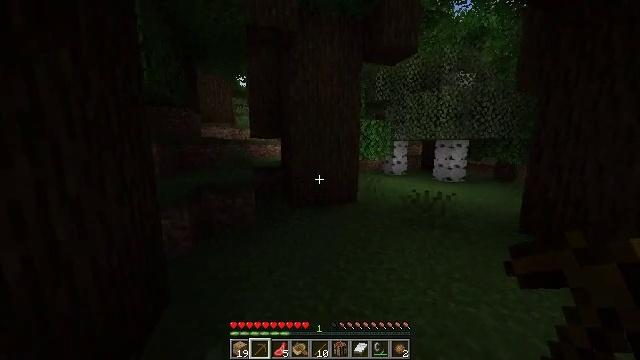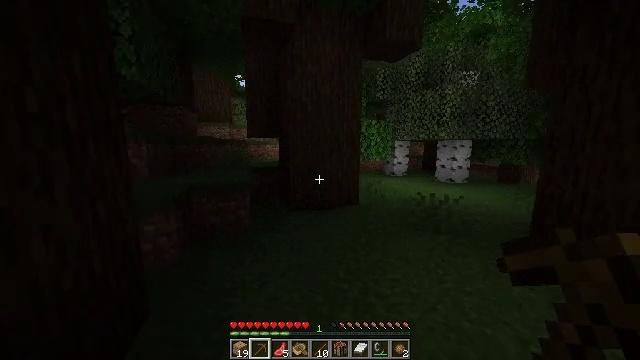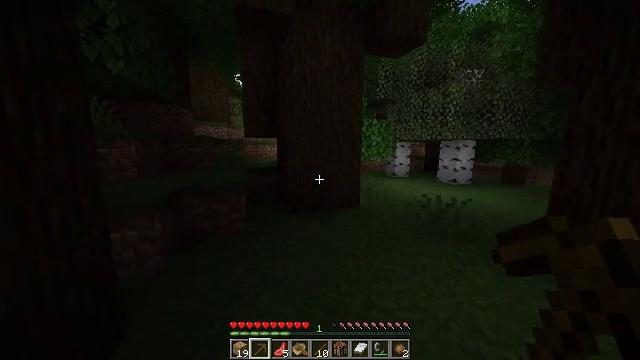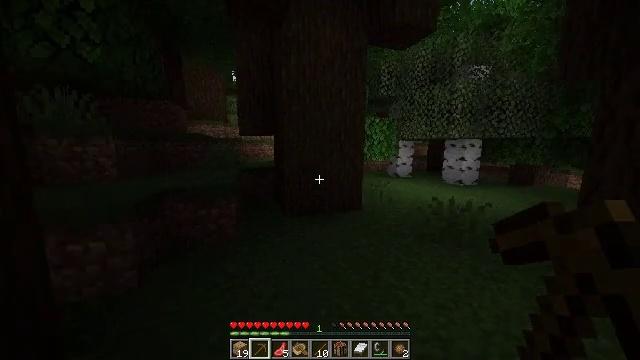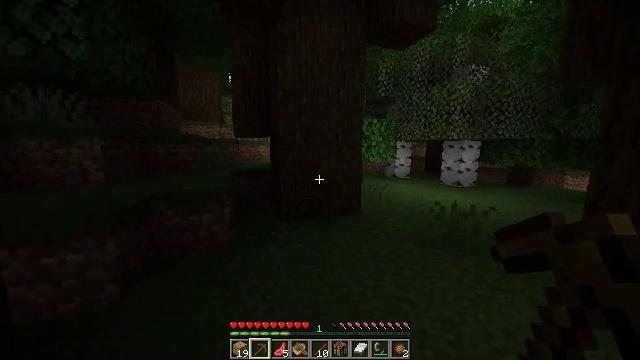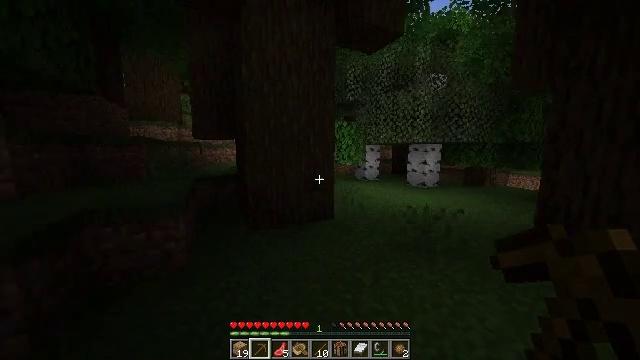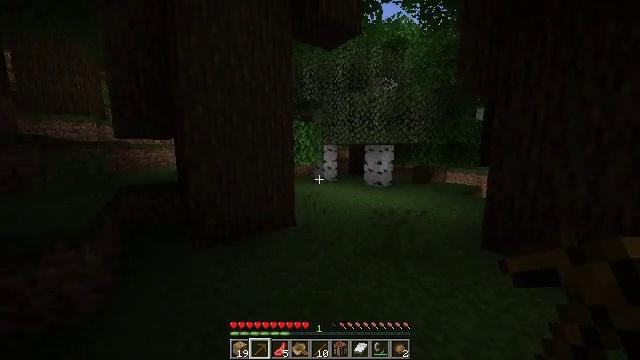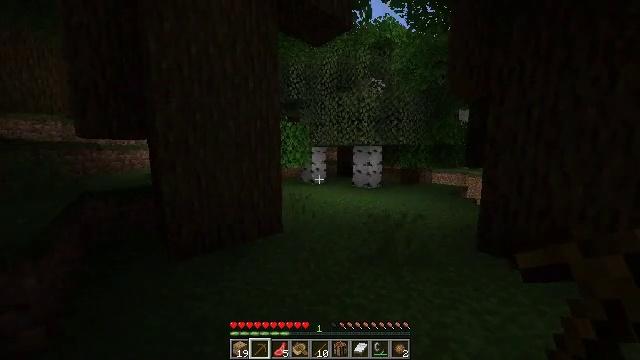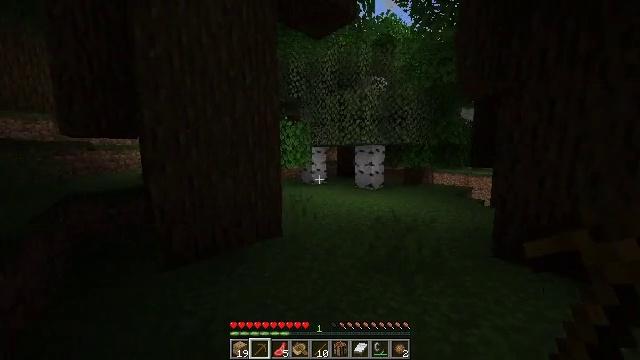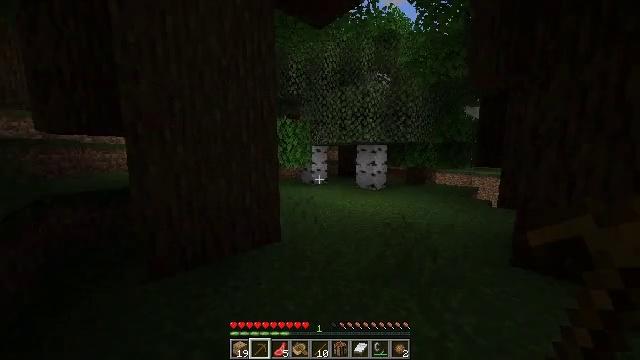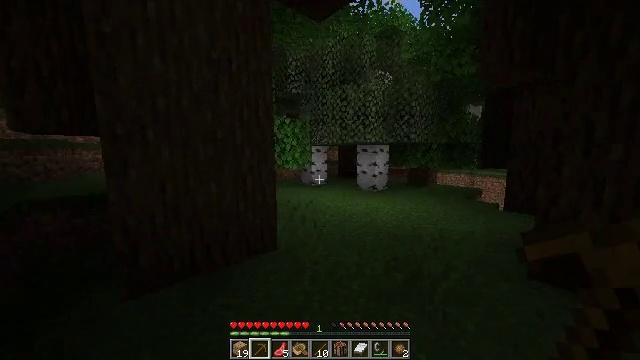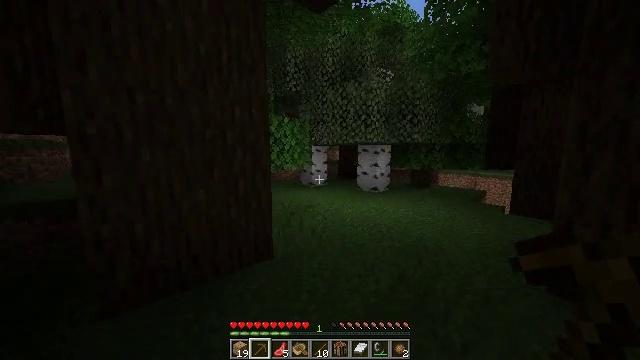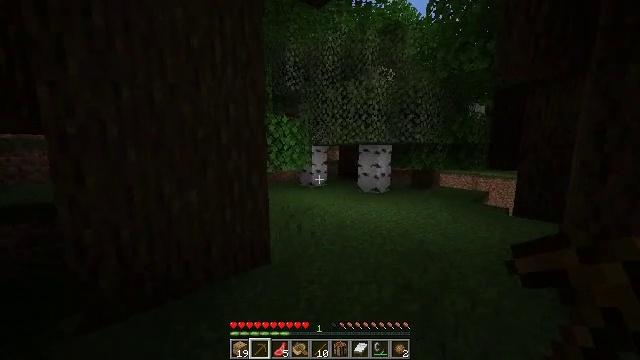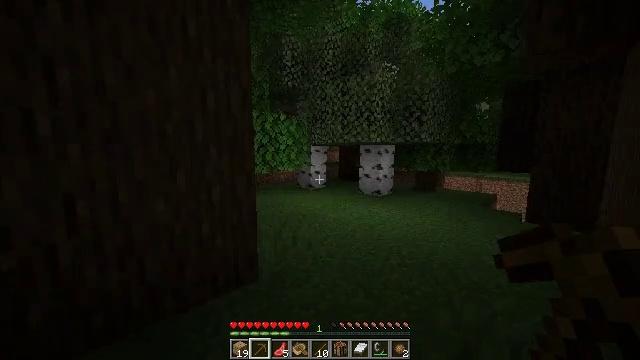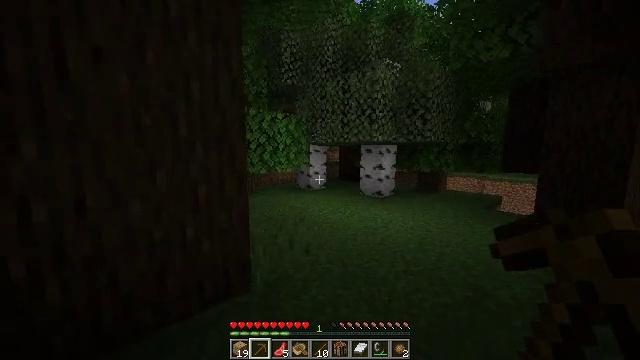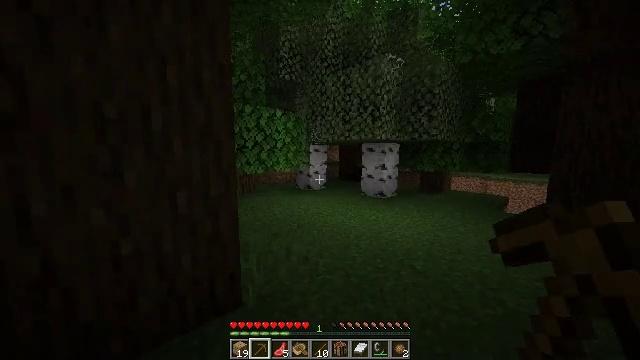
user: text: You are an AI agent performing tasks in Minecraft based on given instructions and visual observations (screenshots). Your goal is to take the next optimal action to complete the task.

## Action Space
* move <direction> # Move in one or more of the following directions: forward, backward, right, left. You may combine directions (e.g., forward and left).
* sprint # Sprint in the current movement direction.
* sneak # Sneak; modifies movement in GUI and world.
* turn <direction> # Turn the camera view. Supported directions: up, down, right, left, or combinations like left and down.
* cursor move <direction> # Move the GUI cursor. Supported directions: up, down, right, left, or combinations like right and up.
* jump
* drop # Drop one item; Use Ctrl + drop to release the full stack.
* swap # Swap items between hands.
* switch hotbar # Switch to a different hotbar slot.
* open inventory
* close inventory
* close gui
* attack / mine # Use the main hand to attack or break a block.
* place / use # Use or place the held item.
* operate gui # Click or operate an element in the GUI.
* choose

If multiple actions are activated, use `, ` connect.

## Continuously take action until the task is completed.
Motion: motion action
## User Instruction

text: Break the dark oak leaves for resources.
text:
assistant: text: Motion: move forward
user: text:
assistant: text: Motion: move forward
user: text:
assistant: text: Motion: move forward
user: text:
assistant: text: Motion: move forward
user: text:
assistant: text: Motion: move forward, turn right
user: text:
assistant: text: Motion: move forward, turn right
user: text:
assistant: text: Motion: move forward, turn right
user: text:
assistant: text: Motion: move forward
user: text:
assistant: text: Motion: move forward
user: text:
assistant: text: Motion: move forward
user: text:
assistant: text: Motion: move forward
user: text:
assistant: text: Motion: move forward
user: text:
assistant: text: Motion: move forward
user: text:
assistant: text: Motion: move forward
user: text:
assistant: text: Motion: move forward
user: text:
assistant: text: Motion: move forward
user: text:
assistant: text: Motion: move forward
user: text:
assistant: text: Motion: move forward
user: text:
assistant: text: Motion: move forward
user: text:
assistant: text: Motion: move forward
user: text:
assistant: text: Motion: move forward
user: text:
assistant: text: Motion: move forward, turn left
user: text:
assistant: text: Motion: move forward, turn left
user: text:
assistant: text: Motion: move forward, turn left
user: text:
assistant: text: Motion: move forward, turn left
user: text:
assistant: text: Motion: move forward, turn left
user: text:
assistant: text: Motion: move forward, turn left
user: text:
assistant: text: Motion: move forward, turn left and up
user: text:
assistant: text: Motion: move forward, turn left
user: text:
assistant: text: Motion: move forward, turn left